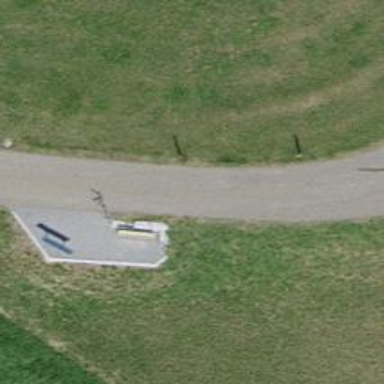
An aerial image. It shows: Bench.